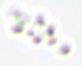
Label: Phaeocystis